Question: I'm trying to build ANE and need to specify '-platformsdk path_to_ios_sdk' argument. But I'm getting 'unexpected argument -platformsdk'. Moreover I've tried to run ADT with any other parameters and they don't work. Why?
adt -connect xxx as example:

Is there anything I'm doing in a wrong way?
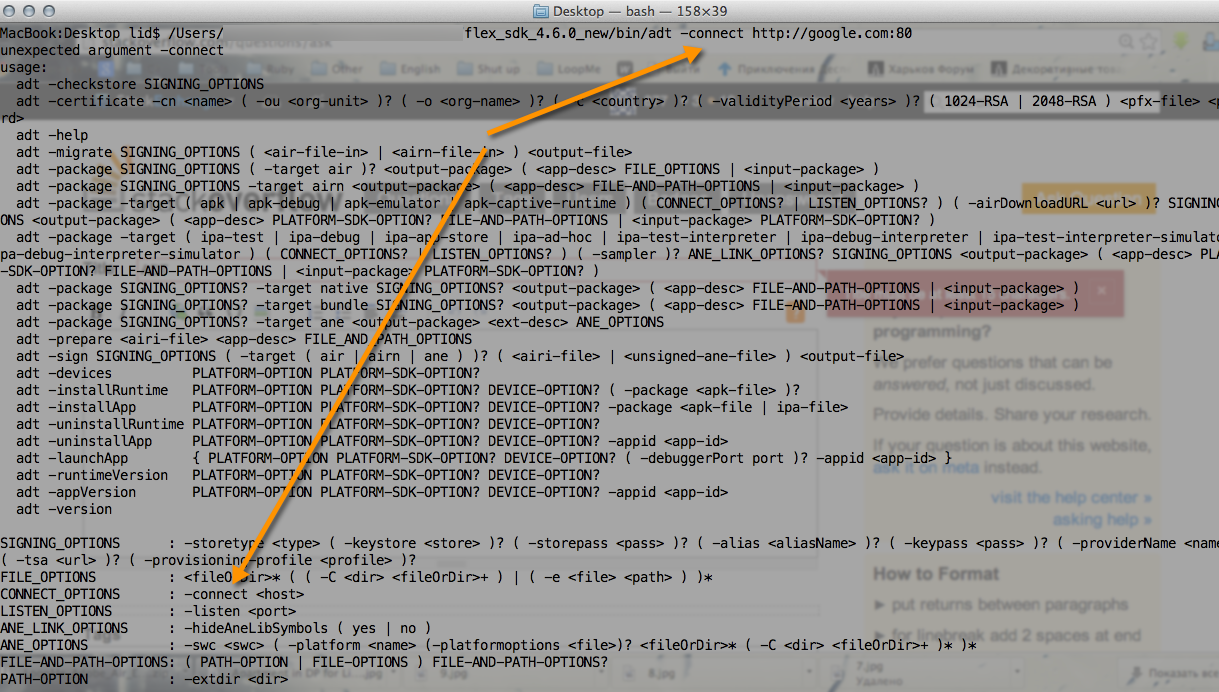
Answer: You shouldn't use the platformsdk option when building the ANE but when building your application using an ANE. The option is invalid for a native extension build.
When you are building your iOS application you should specify it as below:
'''
adt -package -target ipa-test -provisioning-profile /path_to_provisioning_profile/Provisioning_Profile.mobileprovision -storetype pkcs12 -keystore /path_to_certificate/certificate.p12 -storepass xxxxx myApp.ipa application_xml_file.xml application_swf.swf -platformsdk PATH_TO_SDK
'''
When you are building your ANE you should make sure you have shared libraries enabled and specify the frameworks your extension is using in the iOS platform options xml file.
'''
adt -package -storetype pkcs12 -keystore /path_to_certificate/certificate.p12 -storepass xxxxx -target ane extension.ane extension.xml -swc extenion_as_library.swc -platform iPhone-ARM -platformoptions platform.xml -C PATH_TO_IOS_LIB . -platform default -C PATH_TO_DEFAULT_LIB .
'''